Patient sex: M
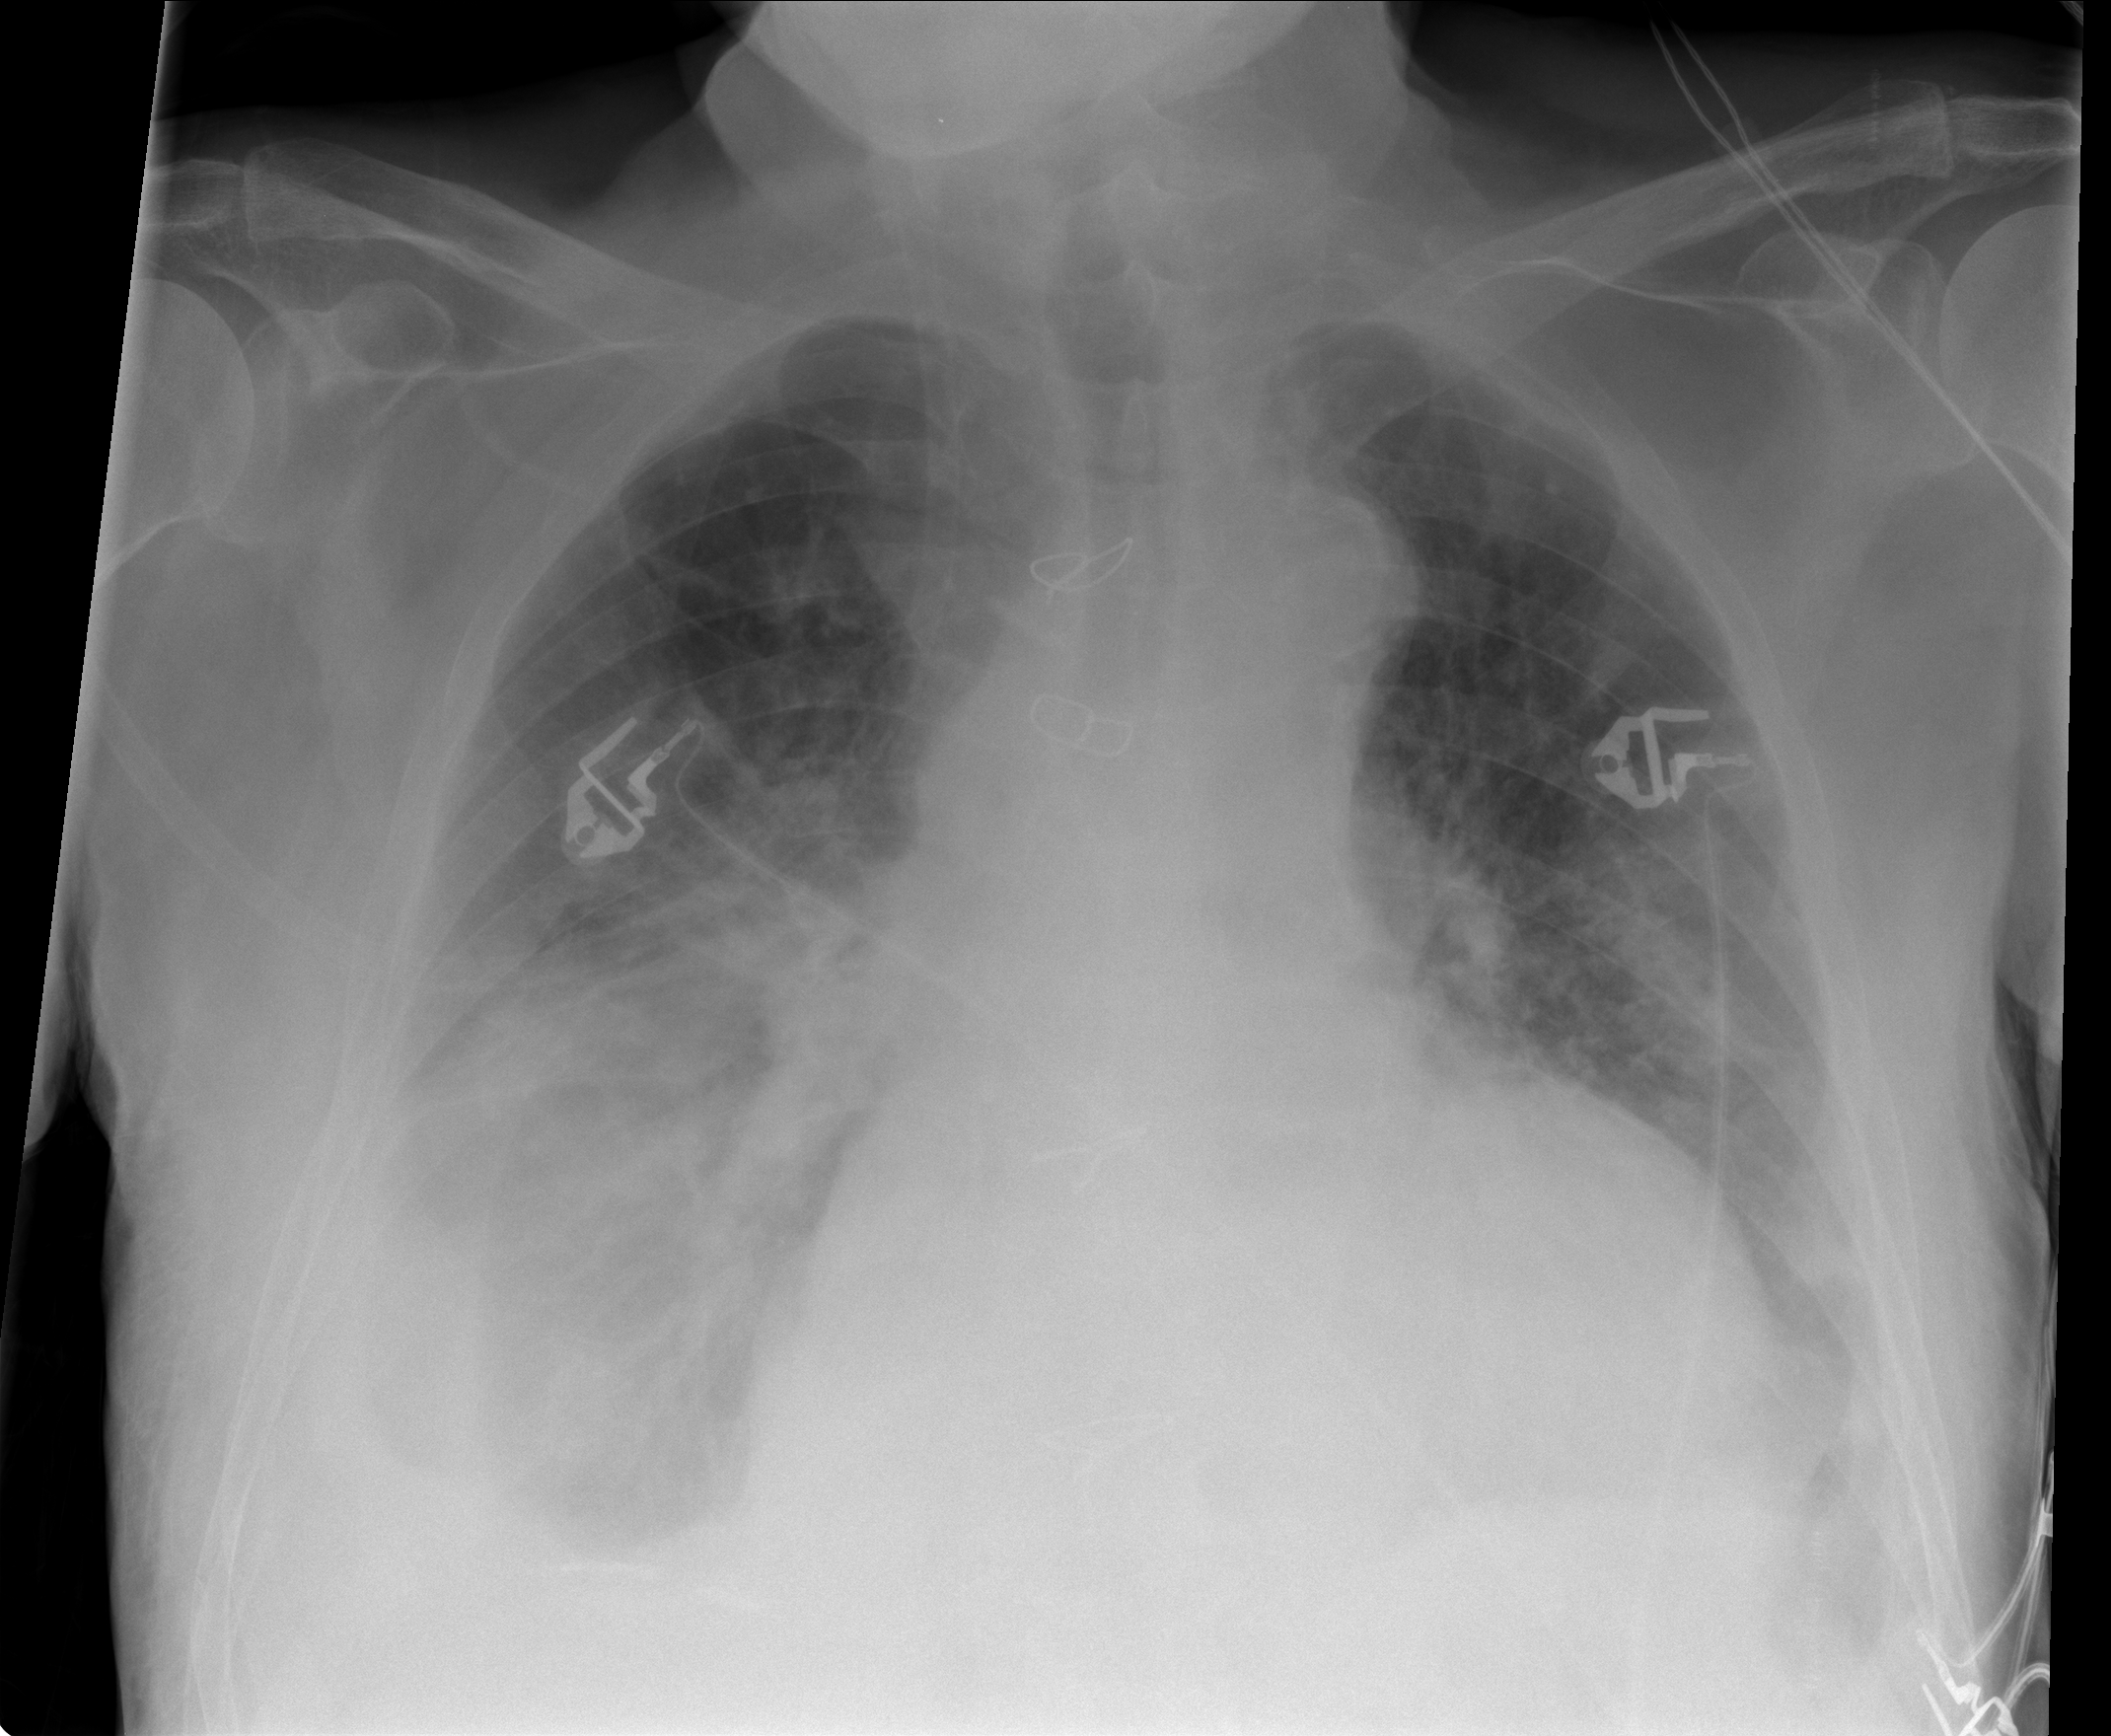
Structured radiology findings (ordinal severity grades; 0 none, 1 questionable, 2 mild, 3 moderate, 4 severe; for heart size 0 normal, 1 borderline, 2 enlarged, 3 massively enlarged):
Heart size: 2
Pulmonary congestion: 3
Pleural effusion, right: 3
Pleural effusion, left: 2
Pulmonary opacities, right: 2
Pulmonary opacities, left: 2
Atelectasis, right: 3
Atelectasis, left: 2